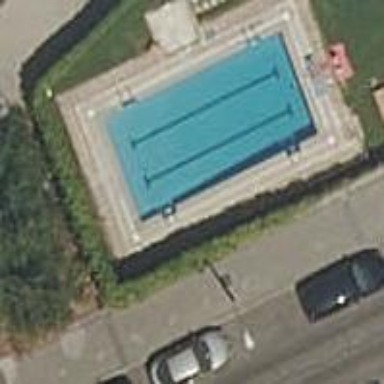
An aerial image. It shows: Swimming pool located in leisure land.